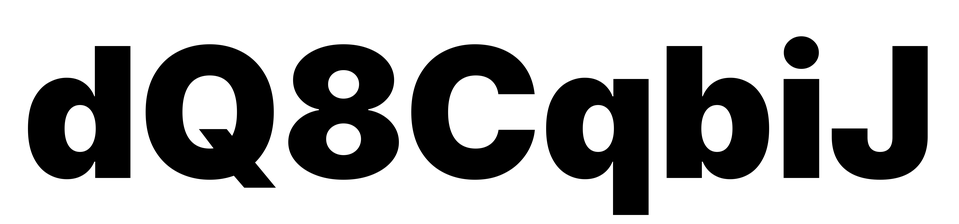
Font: Inter_Black